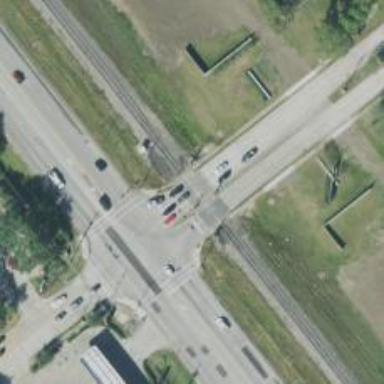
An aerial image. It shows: Level crossing along the railway.